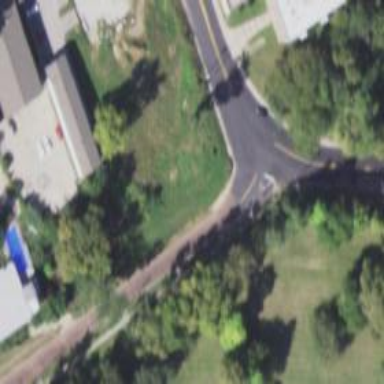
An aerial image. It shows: Unmarked crossing on footway.